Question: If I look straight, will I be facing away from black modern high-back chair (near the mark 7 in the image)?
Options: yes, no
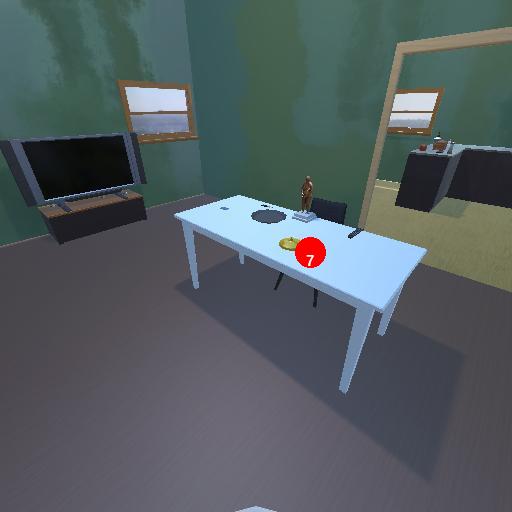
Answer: yes